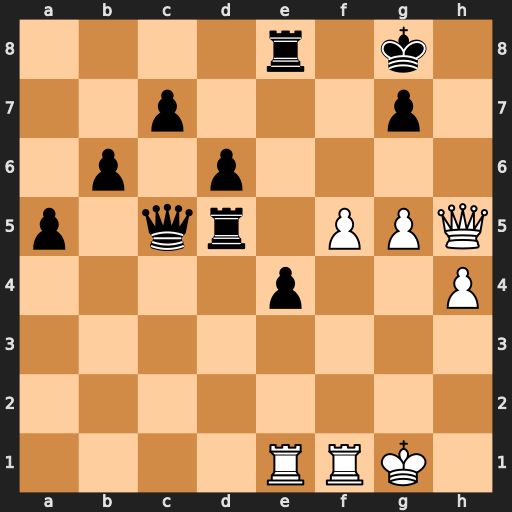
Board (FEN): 4r1k1/2p3p1/1p1p4/p1qr1PPQ/4p2P/8/8/4RRK1
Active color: w
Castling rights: -
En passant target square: -
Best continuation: Kh1 Rf8 g6 Rfxf5 Qh7+ Kf8 Qh8+